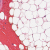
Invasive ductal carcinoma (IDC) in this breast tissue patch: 0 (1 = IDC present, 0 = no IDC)